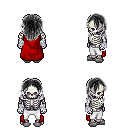
a pixel art fantasy rpg character, male body template, skeleton, red cape, white pants, gray long hairstyle, white cloth bandages, white slippers, four views (front, back, left, right), 2x2 character sprite sheet, small pixel art, hard edges, no anti-aliasing